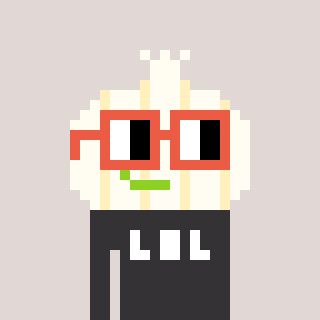
a pixel art character with square orange glasses, a garlic-shaped head and a grayscale-colored body on a warm background